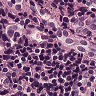
Metastatic tissue present: yes